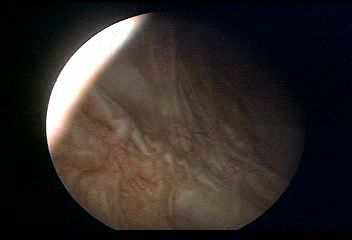
Modality: WLC
Class: Normal mucosa
Bladder cancer association: No